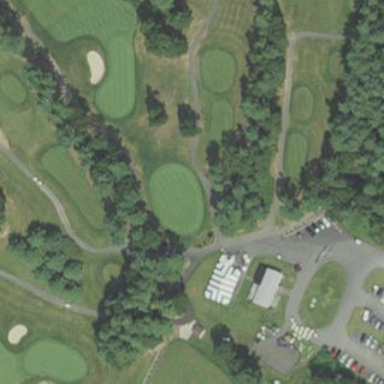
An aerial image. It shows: Rough grassy area used for golf.